Question: As in the attached pic.
I need to pass to the execute SQL step only if the count value from the table input is <> 0.Else it will move to dummy and wont go to execute process.But it is not working and table is getting deleted which is actually the query written in SQL step and also initialising the dummy as well .(The filter condition is integer so as the table input count value)
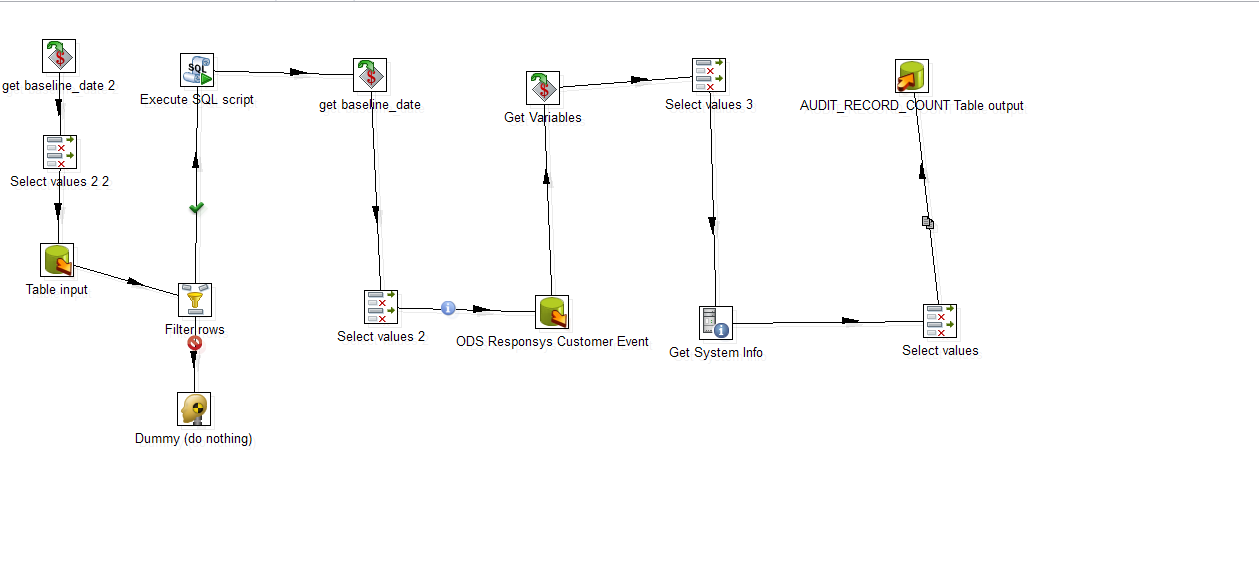
Answer: There are some factors to be taken care in case of your issue:
1. All the process in PDI are initialized in parallel. So if you are having steps (like Table input, table output, etc) in your transformation. When you execute the ktr, all of these steps are initialized all together.
2. "Execute SQL Script" step in Pentaho Kettle is self triggering. It gets executed at the initialization phase of the transformation. Check this wiki.
Check the image below:

The idea is to stop the execution of query during the initialization phase of ktr (). So by ticking on the "execute for each row" option will ensure that the SQL step is executed once a row is received and not during the initialization itself.
Check the below image:

There is no wrong with the use of 'dummy step' but i feel use "Abort" step, which will ensure that current transformation in execution is aborted once the "filter step" returns false condition.
In case you don't like the above two solutions, the only other way out would be create a solution at a job level using step. This will resolve your issue.
Attached a sample code in <URL>.
Hope it helps :)